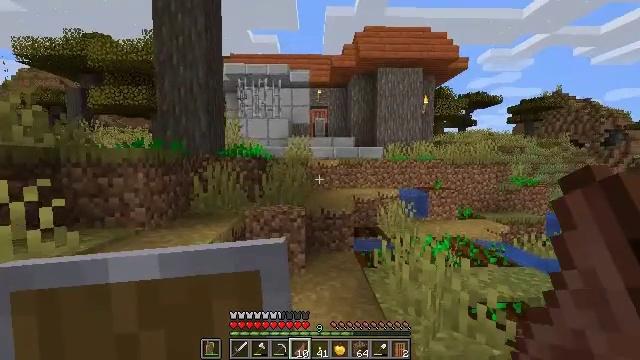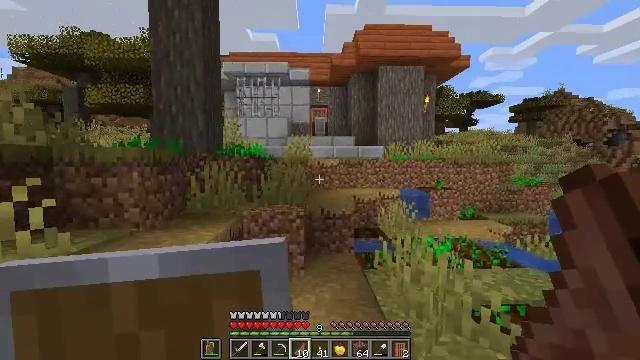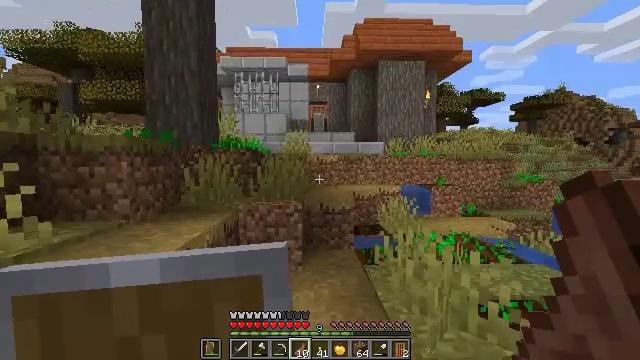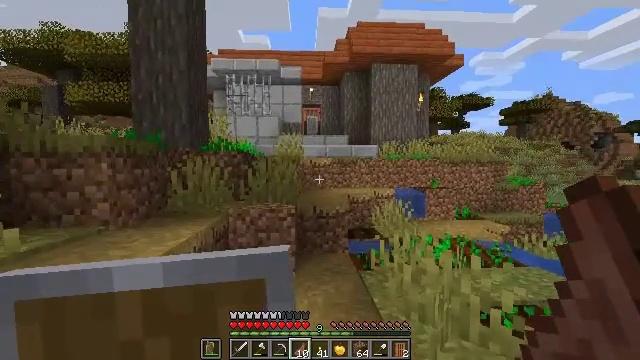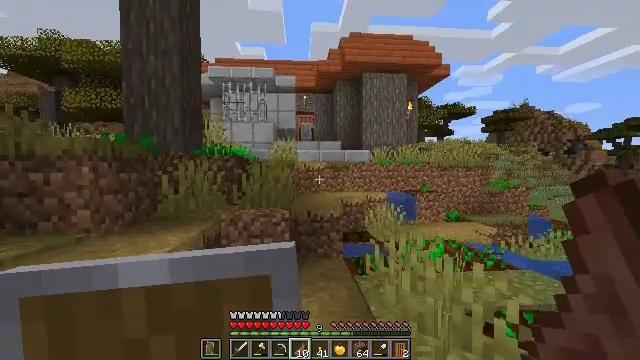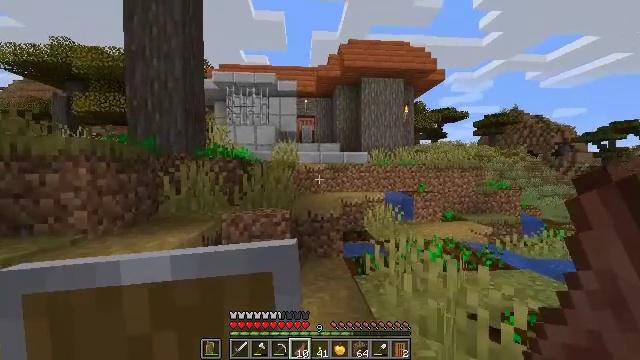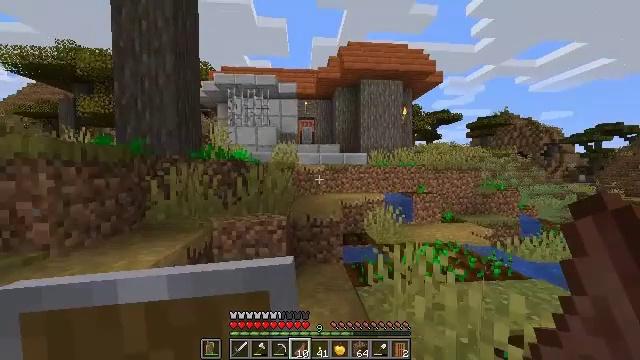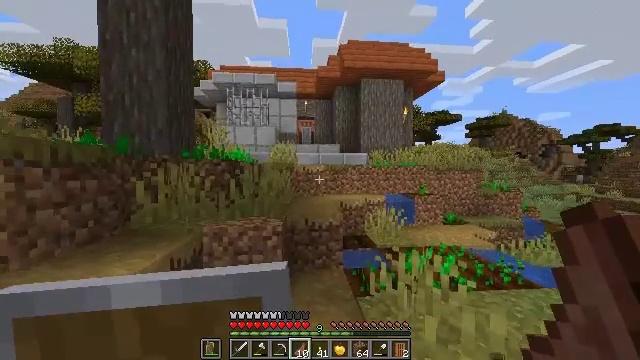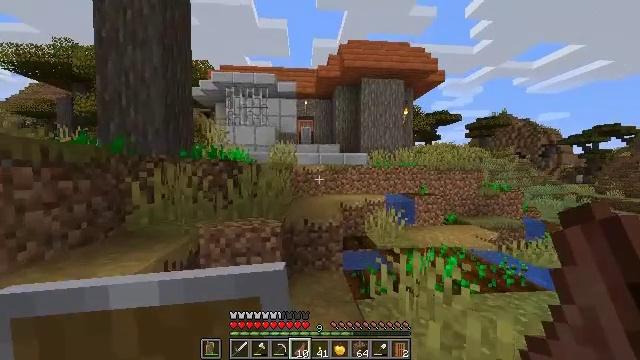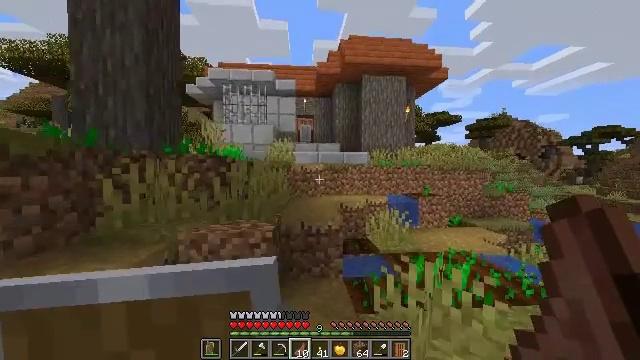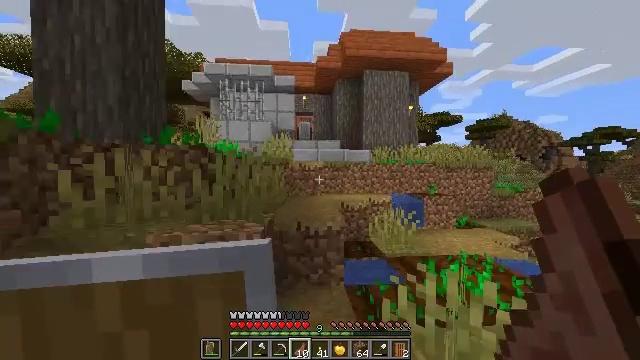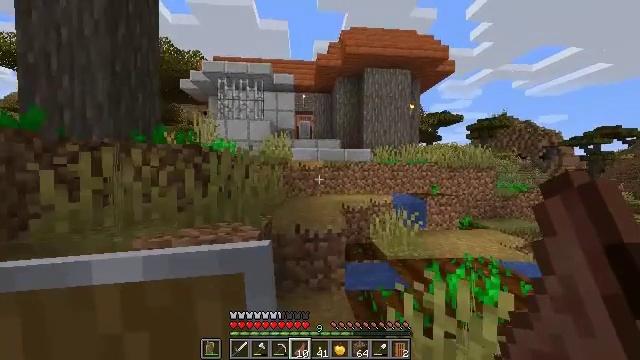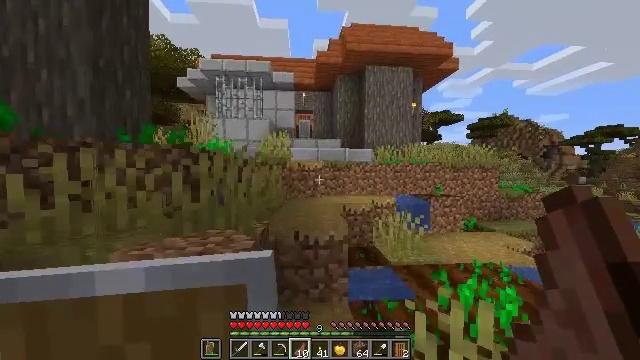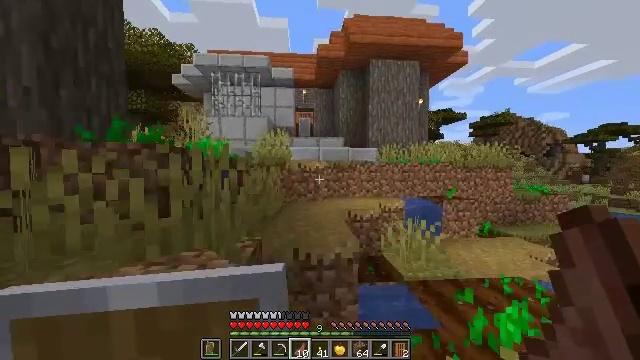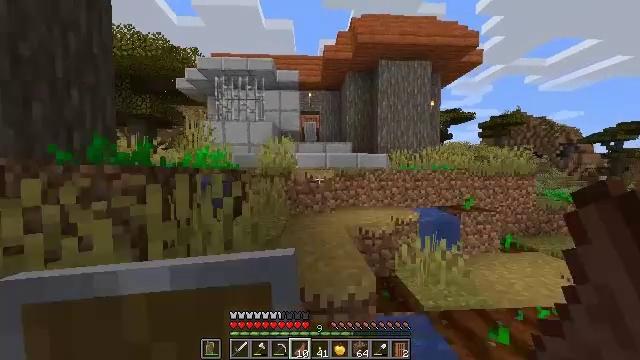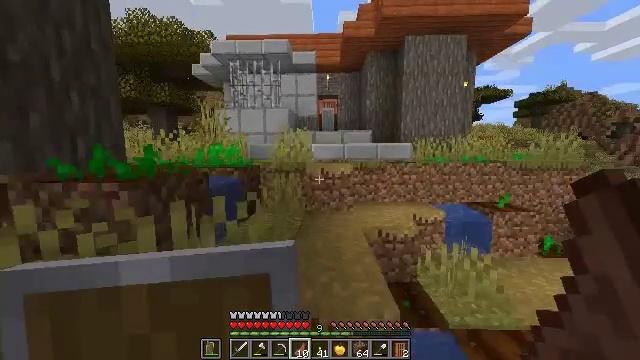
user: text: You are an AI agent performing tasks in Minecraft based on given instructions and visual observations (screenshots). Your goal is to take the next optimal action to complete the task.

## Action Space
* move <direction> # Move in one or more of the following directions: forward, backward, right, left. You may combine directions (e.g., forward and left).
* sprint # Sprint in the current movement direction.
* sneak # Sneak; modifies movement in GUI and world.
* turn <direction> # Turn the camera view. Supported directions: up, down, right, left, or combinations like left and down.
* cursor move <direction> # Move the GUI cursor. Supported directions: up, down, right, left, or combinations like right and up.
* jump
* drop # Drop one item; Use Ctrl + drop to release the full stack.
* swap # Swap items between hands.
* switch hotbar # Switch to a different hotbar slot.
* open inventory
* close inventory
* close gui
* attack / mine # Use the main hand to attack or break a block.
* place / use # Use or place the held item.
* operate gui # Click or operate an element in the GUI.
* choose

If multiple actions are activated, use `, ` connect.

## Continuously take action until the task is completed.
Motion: motion action
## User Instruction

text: Get smooth stone for building.
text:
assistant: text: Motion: move forward
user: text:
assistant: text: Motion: move forward
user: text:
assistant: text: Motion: move forward, sprint, turn right
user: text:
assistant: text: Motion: move forward, sprint, turn right
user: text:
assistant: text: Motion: move forward, sprint
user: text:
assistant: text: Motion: move forward, sprint
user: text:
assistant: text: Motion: move forward
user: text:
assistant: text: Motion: move forward
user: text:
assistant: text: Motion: move forward
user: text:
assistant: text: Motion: move forward
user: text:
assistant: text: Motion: move forward
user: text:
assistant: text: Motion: move forward
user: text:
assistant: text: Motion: move forward
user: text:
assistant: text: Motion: move forward, turn left, jump
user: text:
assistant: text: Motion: move forward, turn left and down, jump
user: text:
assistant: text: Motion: move forward, jump
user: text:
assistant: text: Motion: move forward, jump
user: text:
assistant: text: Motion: move forward
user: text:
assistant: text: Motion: move forward
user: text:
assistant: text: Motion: move forward
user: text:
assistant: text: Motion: move forward
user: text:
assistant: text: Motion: move forward, jump
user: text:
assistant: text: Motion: move forward, jump
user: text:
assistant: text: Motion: move forward, jump
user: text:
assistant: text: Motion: move forward, jump
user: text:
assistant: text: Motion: move forward, jump
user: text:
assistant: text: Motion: move forward, jump
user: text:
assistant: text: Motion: move forward
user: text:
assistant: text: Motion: move forward
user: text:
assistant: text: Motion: move forward